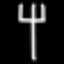
Label: fork